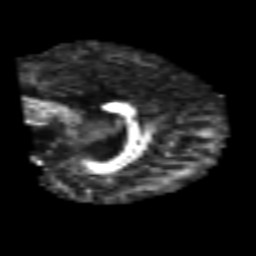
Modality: FA
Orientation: sagittal
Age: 25
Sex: male
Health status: healthy